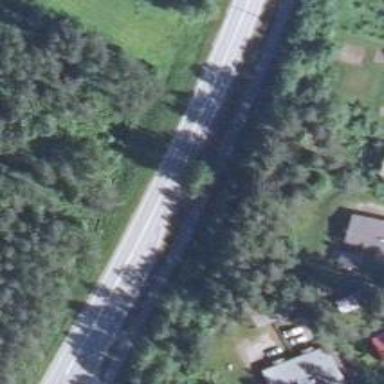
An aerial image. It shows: Asphalt road classified as primary highway.